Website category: auto
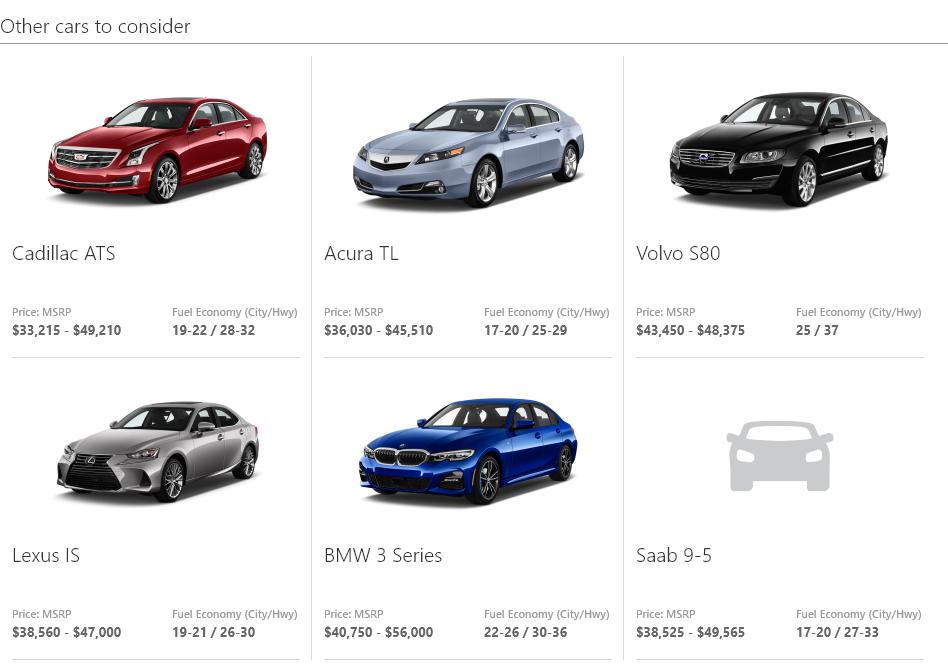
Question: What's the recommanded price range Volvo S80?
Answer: $43,450 - $48,375

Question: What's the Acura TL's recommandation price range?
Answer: $36,030 - $45,510

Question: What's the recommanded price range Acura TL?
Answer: $36,030 - $45,510

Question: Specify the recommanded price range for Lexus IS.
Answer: $38,560 - $47,000

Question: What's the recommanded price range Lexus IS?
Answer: $38,560 - $47,000

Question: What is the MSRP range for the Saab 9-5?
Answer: $38,525 - $49,565

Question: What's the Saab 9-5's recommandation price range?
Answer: $38,525 - $49,565

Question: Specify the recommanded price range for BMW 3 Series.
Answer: $40,750 - $56,000

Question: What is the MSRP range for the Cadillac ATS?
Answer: $33,215 - $49,210

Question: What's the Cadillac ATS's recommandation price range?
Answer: $33,215 - $49,210

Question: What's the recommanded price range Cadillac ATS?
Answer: $33,215 - $49,210

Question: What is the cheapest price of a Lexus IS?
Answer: $38,560

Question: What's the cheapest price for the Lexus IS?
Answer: $38,560

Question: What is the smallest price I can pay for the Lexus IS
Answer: $38,560

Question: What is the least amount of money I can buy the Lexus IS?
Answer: $38,560

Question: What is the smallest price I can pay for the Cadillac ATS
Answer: $33,215

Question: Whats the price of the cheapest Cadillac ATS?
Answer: $33,215

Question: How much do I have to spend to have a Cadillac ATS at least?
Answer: $33,215

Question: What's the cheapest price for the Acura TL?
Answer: $36,030

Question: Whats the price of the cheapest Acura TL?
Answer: $36,030

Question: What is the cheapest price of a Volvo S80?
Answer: $43,450

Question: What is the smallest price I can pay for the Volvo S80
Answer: $43,450

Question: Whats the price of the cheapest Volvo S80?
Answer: $43,450

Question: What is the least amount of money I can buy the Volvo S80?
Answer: $43,450

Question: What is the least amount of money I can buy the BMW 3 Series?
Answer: $40,750

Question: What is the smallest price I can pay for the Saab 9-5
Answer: $38,525

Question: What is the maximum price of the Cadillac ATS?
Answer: $49,210

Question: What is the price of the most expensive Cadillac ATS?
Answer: $49,210

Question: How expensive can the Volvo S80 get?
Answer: $48,375

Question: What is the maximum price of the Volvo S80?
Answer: $48,375

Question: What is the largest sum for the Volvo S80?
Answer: $48,375

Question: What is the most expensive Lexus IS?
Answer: $47,000

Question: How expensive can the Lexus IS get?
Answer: $47,000

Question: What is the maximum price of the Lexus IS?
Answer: $47,000

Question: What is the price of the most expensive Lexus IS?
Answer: $47,000

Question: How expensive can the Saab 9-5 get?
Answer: $49,565

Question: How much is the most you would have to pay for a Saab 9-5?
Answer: $49,565

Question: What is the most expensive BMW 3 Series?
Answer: $56,000

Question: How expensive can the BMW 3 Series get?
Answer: $56,000

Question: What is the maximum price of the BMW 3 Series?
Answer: $56,000

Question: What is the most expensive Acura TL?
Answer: $45,510

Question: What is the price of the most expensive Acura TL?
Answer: $45,510

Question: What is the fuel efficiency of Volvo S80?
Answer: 25 / 37

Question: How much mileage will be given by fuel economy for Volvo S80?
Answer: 25 / 37

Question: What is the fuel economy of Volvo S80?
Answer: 25 / 37

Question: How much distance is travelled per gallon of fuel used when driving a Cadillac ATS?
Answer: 19-22 / 28-32

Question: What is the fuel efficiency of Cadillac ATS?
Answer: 19-22 / 28-32

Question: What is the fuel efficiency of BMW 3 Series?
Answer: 22-26 / 30-36

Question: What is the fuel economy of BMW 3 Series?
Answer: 22-26 / 30-36

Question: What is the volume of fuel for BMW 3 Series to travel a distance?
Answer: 22-26 / 30-36

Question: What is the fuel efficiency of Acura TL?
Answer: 17-20 / 25-29

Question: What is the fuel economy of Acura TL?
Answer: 17-20 / 25-29

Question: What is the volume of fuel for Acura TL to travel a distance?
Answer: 17-20 / 25-29

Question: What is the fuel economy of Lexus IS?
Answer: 19-21 / 26-30

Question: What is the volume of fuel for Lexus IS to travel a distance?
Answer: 19-21 / 26-30

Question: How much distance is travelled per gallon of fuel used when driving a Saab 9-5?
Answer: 17-20 / 27-33

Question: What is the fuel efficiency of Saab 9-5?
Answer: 17-20 / 27-33

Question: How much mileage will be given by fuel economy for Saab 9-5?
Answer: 17-20 / 27-33

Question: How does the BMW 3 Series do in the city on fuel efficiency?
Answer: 22-26

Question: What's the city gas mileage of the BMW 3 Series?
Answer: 22-26

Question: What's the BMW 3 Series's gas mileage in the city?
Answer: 22-26

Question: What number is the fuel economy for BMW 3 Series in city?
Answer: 22-26

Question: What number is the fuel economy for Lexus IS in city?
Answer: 19-21

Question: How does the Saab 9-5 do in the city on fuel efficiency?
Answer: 17-20